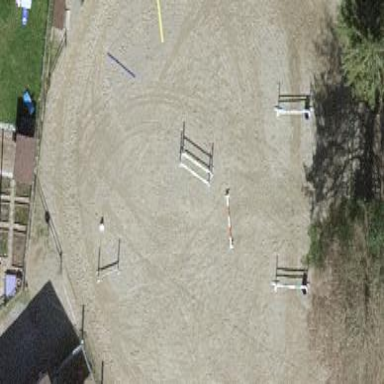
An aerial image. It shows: Equestrian pitch used for leisure and sports activities.